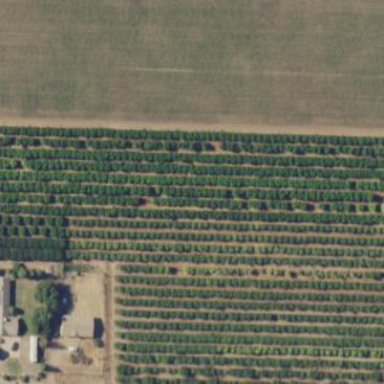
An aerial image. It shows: Orchard.